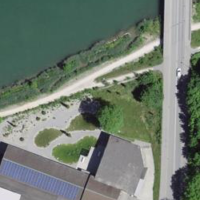
EUNIS habitat code: 55
Species observed at this site:
Epilobium hirsutum